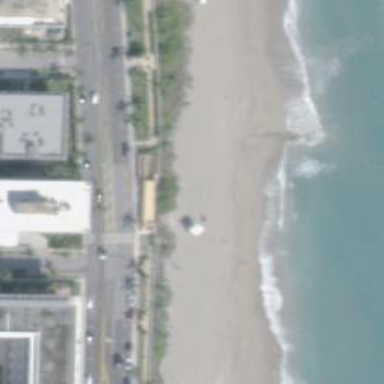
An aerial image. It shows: Lifeguard station.